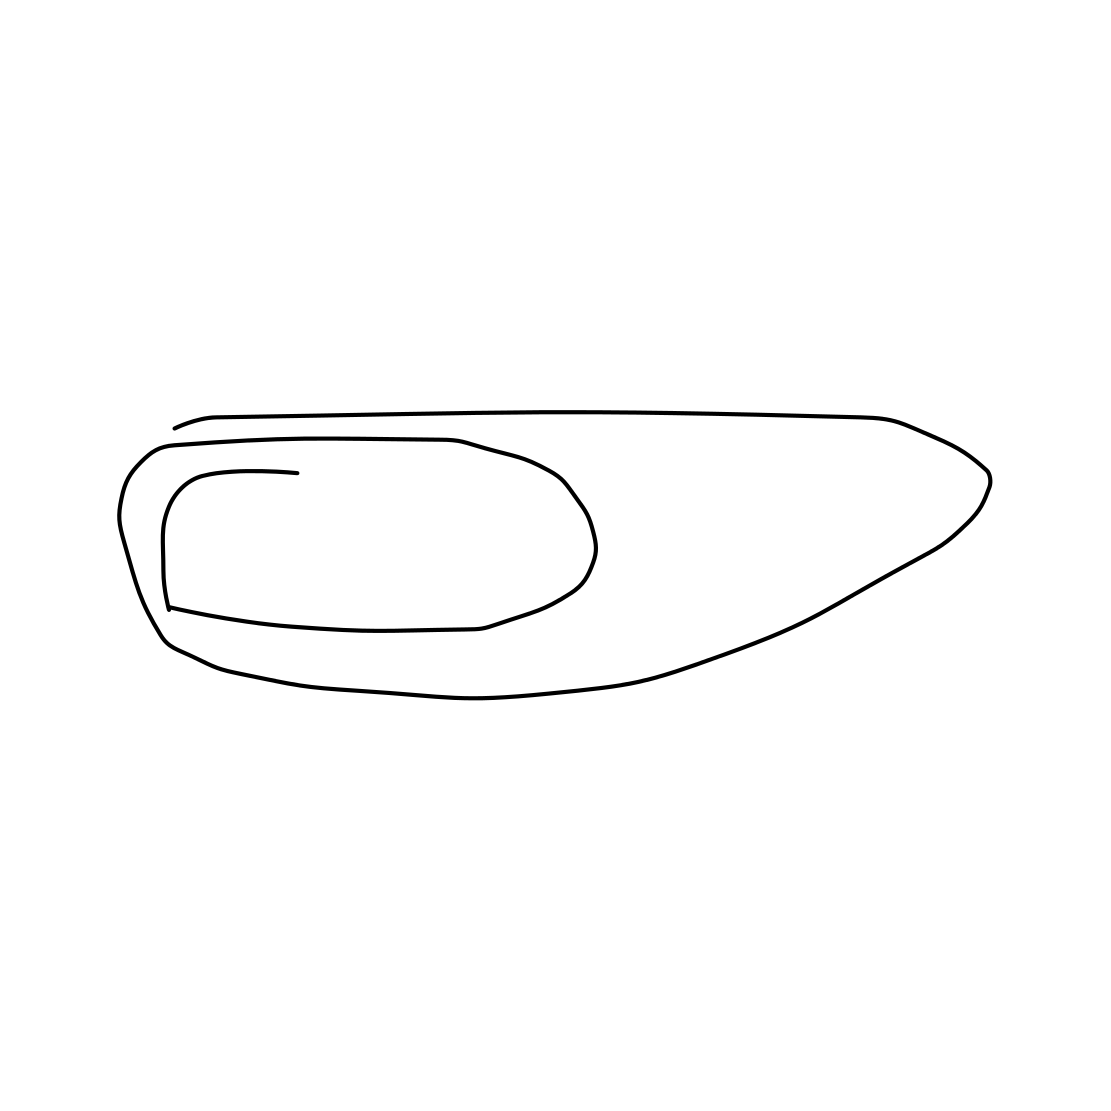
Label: paper clip